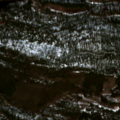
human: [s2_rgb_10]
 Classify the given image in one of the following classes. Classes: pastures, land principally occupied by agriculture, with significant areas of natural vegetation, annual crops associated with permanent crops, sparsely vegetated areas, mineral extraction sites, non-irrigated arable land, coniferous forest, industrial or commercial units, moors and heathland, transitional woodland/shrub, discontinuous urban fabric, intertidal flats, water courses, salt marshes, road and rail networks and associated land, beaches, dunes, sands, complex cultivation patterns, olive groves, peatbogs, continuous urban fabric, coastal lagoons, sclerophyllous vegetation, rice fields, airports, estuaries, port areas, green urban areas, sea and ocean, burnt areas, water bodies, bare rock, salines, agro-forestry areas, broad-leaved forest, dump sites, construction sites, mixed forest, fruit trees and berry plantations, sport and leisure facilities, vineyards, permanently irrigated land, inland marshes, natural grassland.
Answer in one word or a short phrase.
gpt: coniferous forest